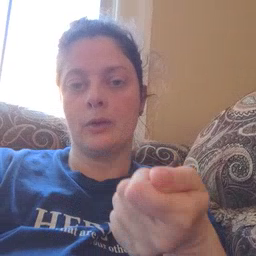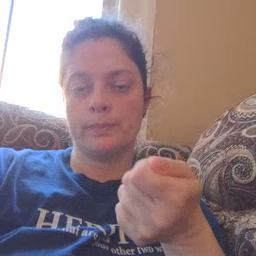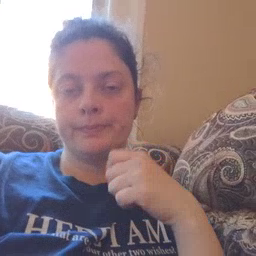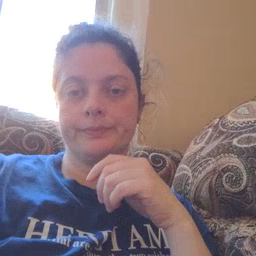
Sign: vacuum